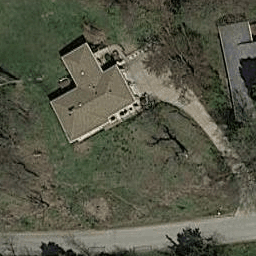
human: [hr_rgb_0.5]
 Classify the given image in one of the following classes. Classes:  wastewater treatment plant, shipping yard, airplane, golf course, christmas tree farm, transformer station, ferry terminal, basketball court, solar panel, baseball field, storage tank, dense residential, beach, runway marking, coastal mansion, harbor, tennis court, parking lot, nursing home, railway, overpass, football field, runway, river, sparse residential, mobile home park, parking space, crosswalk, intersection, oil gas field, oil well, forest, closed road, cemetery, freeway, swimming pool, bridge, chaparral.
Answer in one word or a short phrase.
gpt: sparse residential